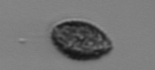
Label: Pseudochattonella_farcimen